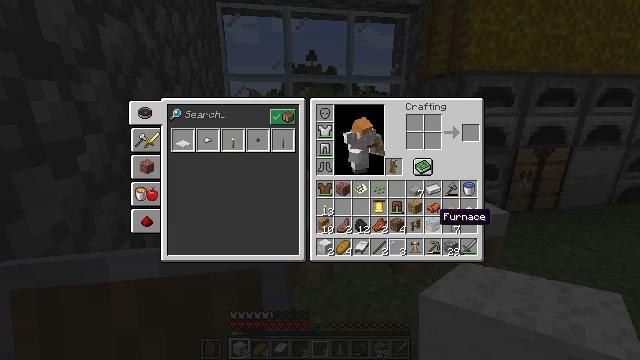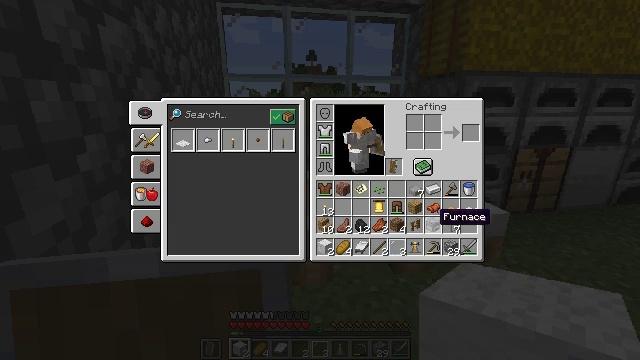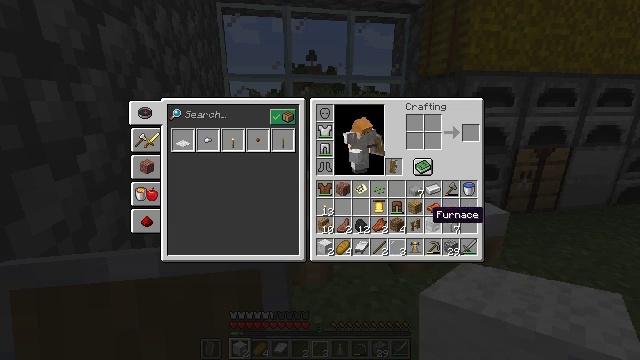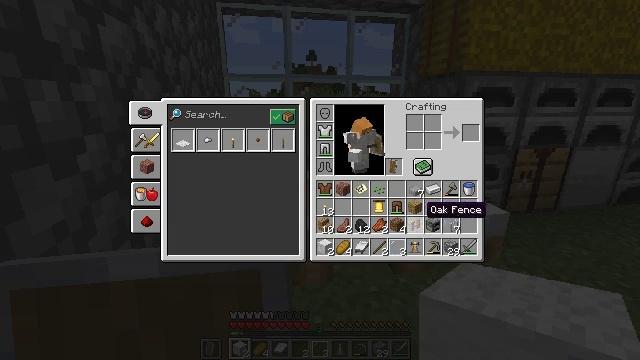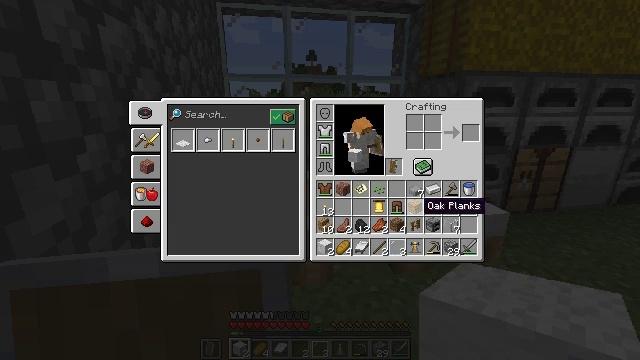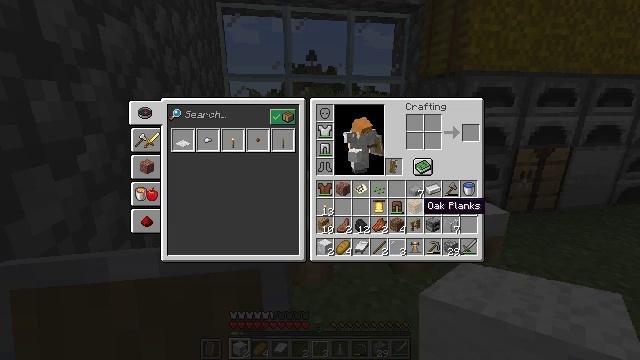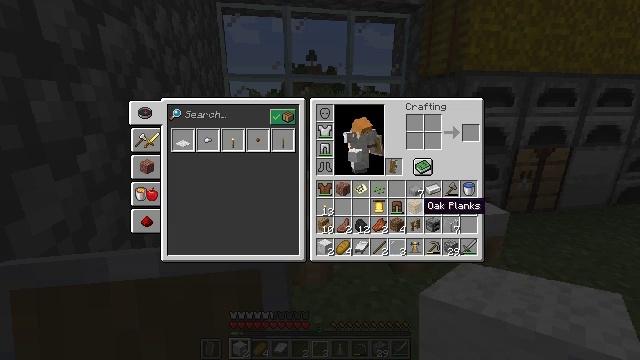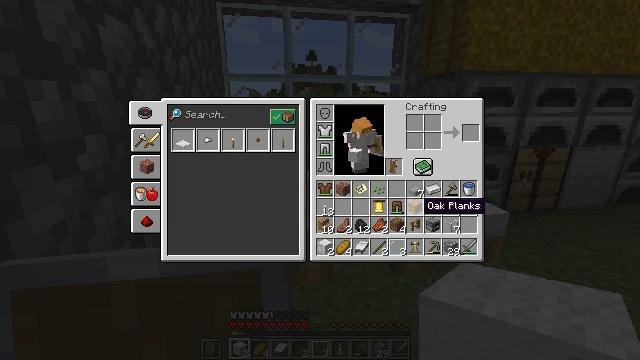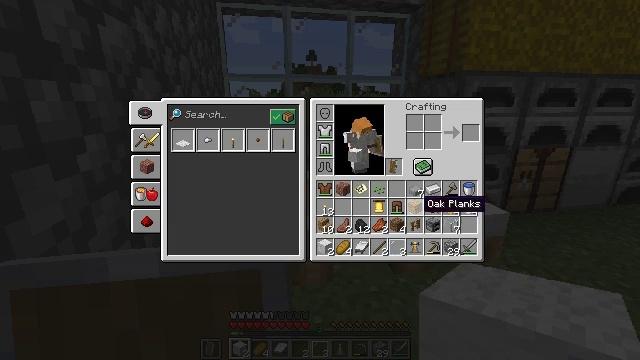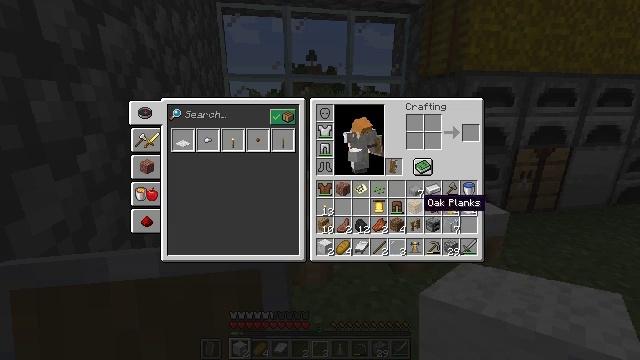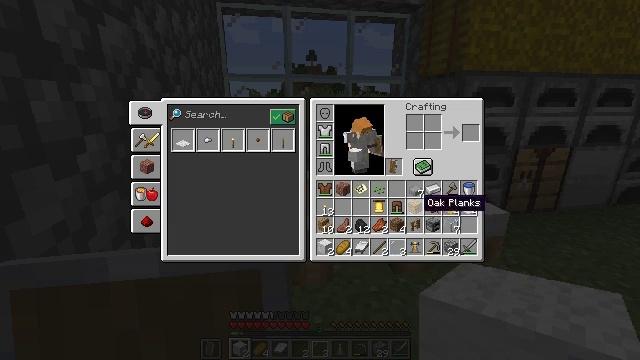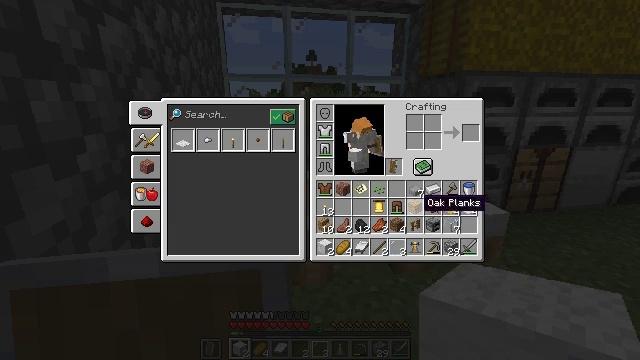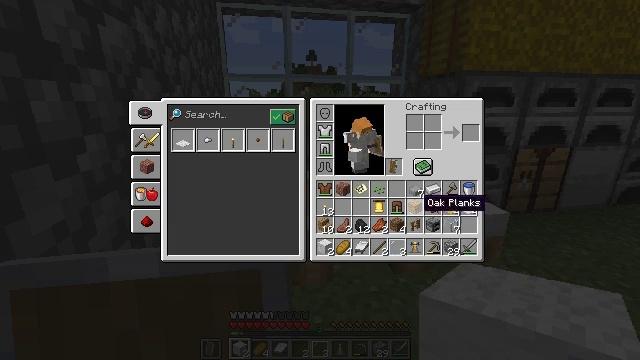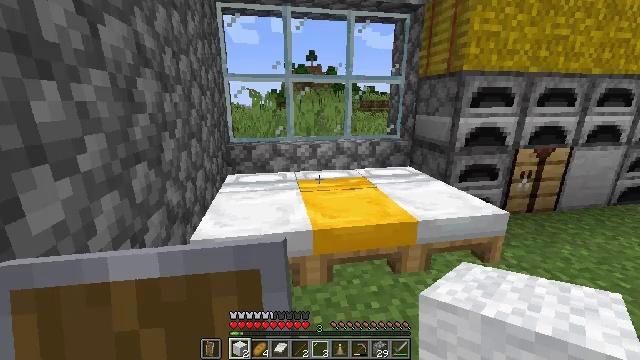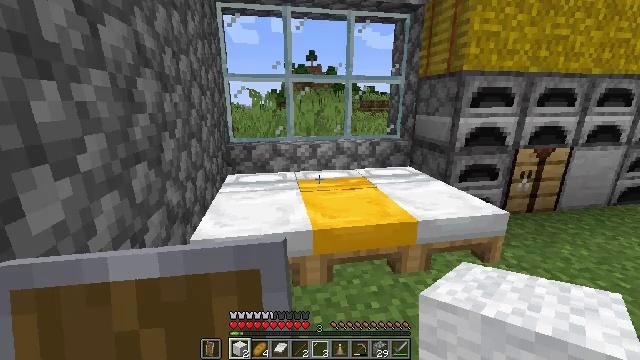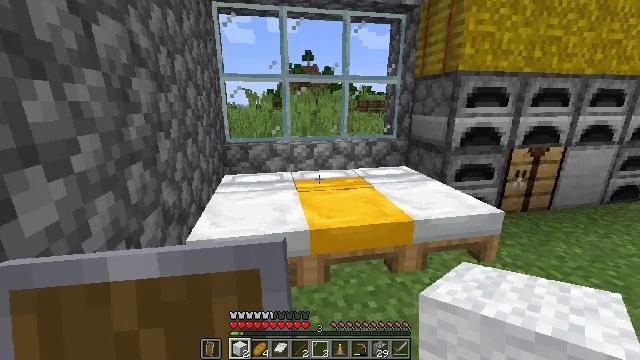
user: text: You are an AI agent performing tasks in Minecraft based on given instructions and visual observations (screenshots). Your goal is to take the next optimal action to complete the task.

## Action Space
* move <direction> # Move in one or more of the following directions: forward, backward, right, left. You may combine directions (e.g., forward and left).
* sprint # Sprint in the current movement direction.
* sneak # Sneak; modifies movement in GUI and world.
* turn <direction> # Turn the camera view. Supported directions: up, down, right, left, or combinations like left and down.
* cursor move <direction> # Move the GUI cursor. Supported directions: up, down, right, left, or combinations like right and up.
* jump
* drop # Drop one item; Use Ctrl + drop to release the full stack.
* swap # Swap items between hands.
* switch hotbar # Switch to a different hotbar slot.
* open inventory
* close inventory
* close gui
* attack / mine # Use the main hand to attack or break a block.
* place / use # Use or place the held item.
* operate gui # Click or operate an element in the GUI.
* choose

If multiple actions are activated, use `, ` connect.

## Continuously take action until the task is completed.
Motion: motion action
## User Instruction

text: Break the dirt block.
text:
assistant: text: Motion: no_op
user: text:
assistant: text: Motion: cursor move left
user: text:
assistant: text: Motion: no_op
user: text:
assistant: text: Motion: no_op
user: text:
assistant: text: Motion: no_op
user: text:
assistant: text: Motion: no_op
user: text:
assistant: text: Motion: no_op
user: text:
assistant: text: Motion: no_op
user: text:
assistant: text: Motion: no_op
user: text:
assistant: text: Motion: no_op
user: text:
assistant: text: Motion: no_op
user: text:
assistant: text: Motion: no_op
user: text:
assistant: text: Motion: close inventory
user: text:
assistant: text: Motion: close inventory
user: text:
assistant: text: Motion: close inventory
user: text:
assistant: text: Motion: turn right
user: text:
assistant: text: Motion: turn right
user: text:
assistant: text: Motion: move forward, turn right
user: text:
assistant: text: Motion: move forward, turn right
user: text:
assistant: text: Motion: move forward, turn right and down
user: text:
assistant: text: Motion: move forward, turn right and down
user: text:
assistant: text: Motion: move forward, turn right
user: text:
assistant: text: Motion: move forward, turn right
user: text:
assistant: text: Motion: move forward, turn right
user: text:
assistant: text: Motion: move forward
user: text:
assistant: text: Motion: no_op
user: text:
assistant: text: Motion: no_op
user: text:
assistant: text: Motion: turn up
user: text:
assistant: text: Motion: turn right and up
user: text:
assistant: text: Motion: no_op